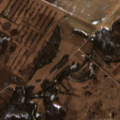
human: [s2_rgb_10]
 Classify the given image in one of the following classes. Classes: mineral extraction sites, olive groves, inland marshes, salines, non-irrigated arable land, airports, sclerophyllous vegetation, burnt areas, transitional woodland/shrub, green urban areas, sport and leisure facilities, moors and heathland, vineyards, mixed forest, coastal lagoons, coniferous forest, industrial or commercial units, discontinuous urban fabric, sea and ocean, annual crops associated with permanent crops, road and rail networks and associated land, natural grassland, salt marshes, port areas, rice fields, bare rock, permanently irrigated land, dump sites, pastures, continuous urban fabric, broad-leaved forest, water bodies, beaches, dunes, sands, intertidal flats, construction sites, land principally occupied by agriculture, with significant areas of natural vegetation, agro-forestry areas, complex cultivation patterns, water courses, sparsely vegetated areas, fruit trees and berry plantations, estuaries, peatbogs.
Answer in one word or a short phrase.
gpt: non-irrigated arable land, pastures, complex cultivation patterns, land principally occupied by agriculture, with significant areas of natural vegetation, transitional woodland/shrub